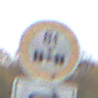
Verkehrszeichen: TatsaechlicheAchslast
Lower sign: RichtungsangabeDurchPfeile5
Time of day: Midday
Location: Outdoor (Suburban)
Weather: Overcast
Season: NotSpecified
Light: Natural